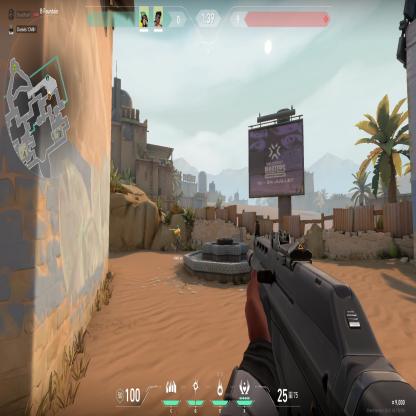
Label: teammate